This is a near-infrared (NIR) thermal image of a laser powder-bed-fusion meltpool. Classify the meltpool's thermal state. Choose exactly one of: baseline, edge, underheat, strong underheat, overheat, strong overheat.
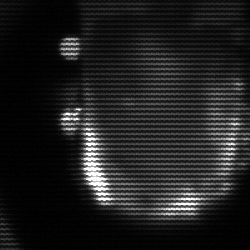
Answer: baseline